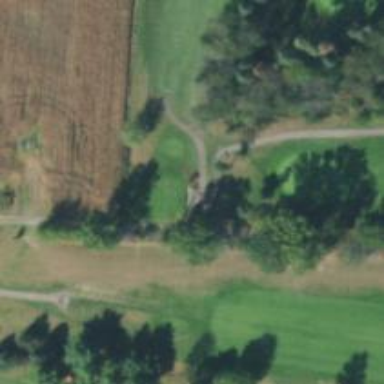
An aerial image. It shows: Path for both roads and golfers.